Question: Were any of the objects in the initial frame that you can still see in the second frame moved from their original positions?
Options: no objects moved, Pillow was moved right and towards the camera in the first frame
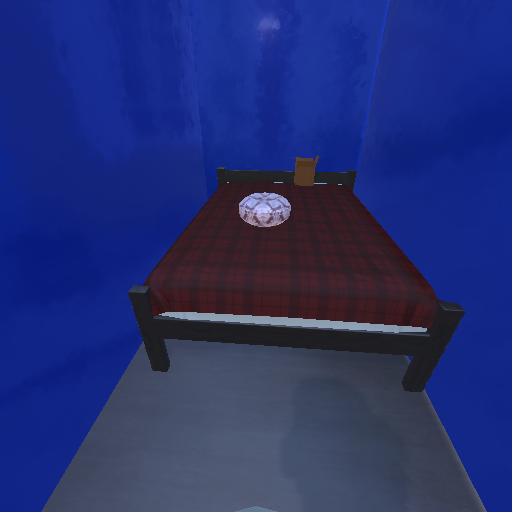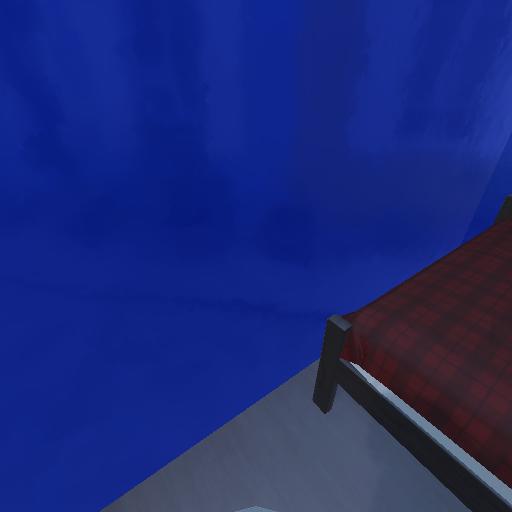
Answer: no objects moved